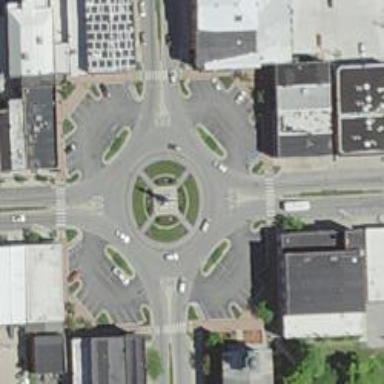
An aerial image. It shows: Primary highway intersecting roundabout.